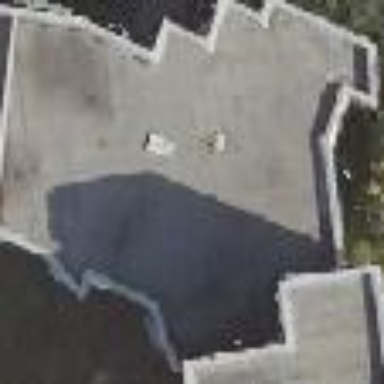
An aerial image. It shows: Apartment building with flat roof.